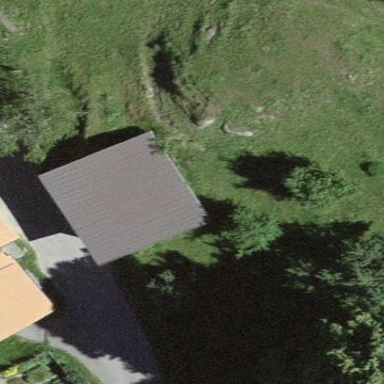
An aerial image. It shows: Rural barn.